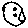
Label: moon